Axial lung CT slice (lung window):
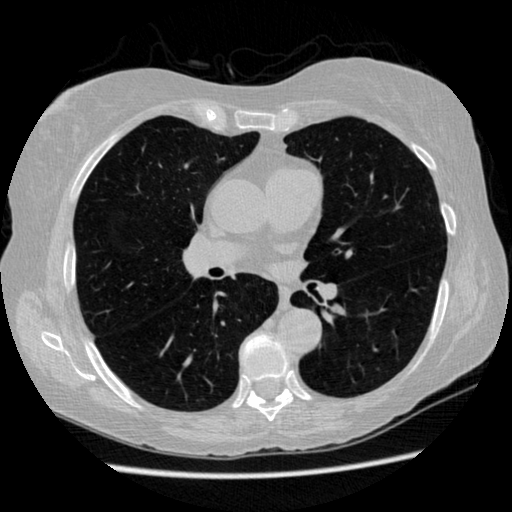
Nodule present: no